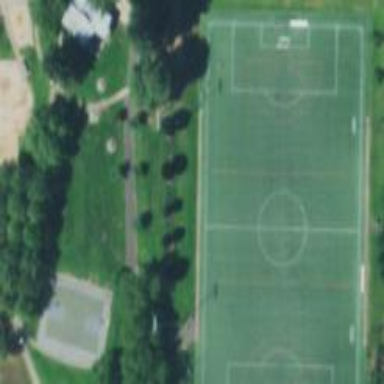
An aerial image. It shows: Recreation ground.